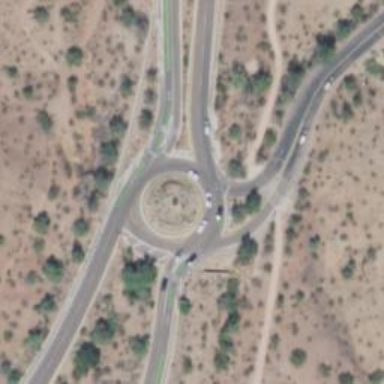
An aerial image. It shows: Secondary road with asphalt surface leading to roundabout.